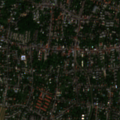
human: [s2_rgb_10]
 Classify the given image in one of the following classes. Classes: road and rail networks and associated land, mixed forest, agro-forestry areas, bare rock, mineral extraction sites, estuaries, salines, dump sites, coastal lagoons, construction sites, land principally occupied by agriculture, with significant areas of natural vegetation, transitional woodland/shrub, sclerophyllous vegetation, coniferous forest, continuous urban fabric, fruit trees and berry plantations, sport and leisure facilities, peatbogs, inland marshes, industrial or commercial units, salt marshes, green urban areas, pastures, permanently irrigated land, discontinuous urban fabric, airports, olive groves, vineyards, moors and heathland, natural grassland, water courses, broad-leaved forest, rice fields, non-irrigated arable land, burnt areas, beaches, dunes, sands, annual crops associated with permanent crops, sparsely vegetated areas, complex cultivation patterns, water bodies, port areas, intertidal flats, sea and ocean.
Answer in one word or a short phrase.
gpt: discontinuous urban fabric, vineyards